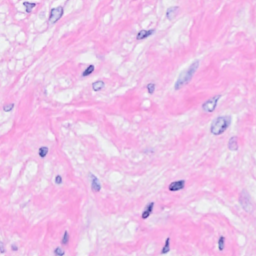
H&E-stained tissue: Breast